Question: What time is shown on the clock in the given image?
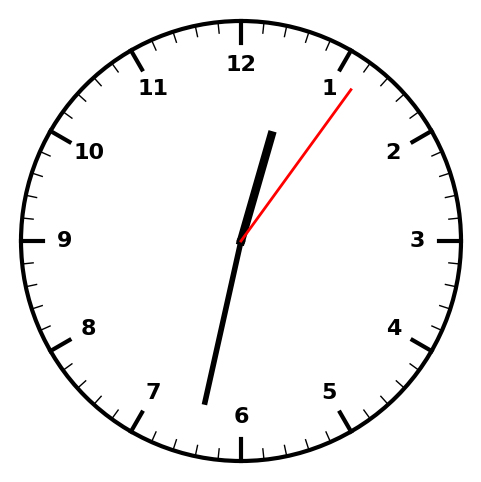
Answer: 12:32:06